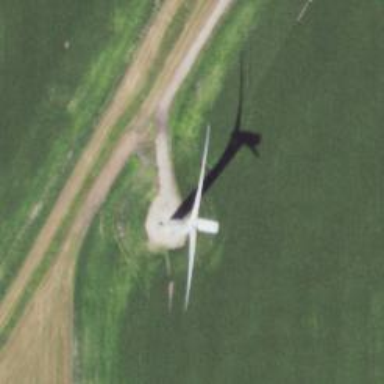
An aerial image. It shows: Wind generator in the form of horizontal axis wind turbine.